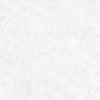
Label: no_change